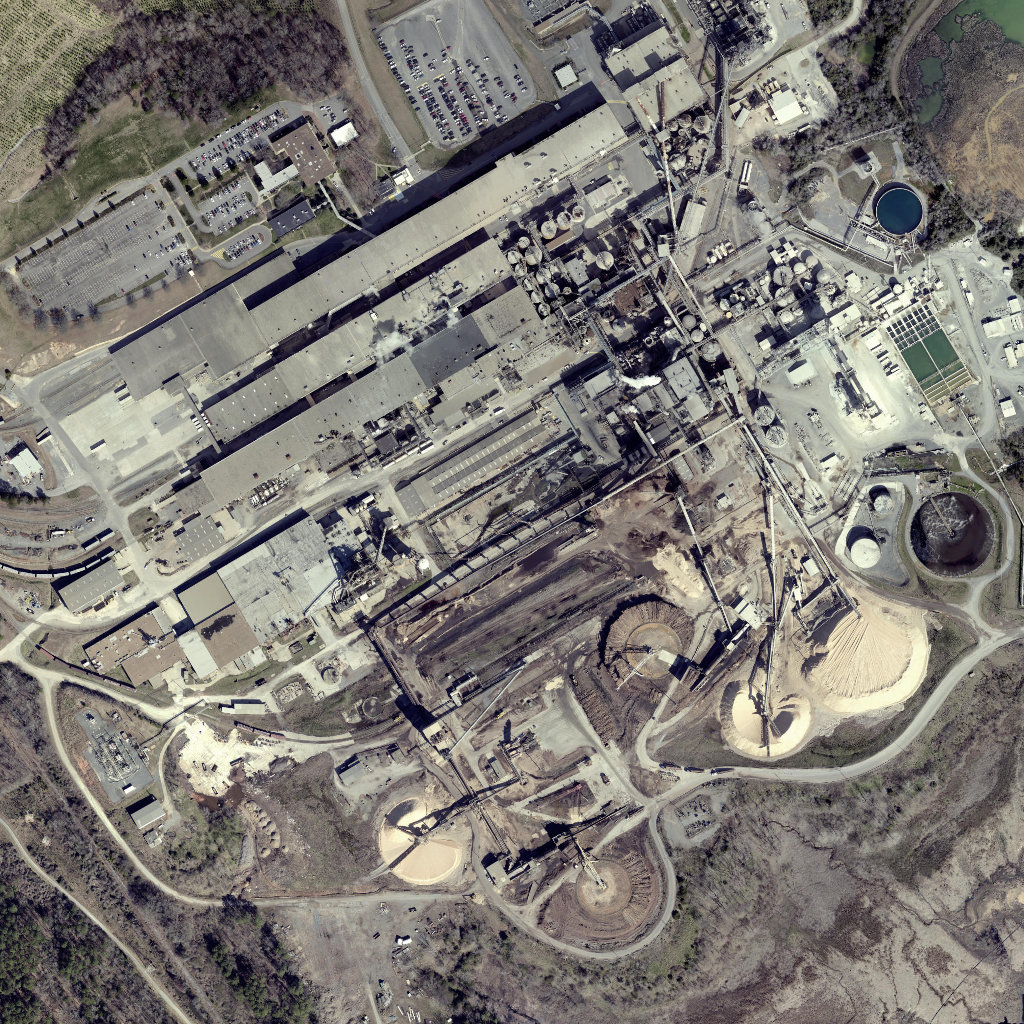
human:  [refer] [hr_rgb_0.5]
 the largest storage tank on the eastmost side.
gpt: <box>[[85, 17, 90, 22, 0]]</box>